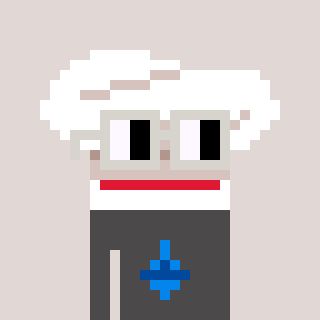
a pixel art character with square light gray glasses, a chef hat-shaped head and a grayscale-colored body on a warm background